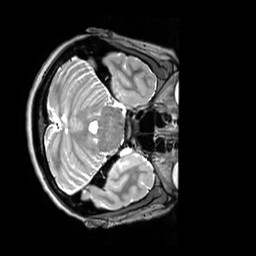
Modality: T2w
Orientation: axial
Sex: female
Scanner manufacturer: siemens
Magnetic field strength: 3 T
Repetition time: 3.2 s
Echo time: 0.409 s